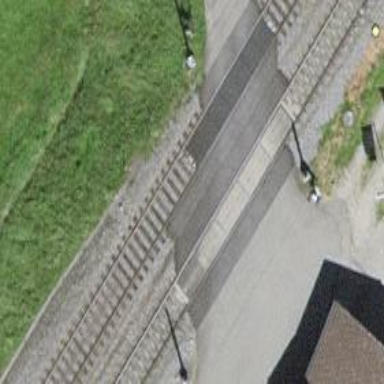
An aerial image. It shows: Level crossing along the railway.